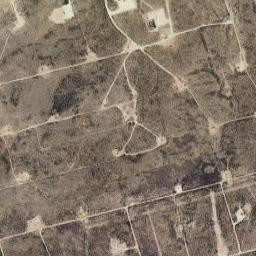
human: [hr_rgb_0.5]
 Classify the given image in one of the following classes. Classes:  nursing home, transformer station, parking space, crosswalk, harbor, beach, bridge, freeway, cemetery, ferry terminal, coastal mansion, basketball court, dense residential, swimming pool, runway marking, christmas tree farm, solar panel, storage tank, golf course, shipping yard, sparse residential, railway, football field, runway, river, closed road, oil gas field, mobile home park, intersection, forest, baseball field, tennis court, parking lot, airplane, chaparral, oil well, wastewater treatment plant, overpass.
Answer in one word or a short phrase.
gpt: oil gas field